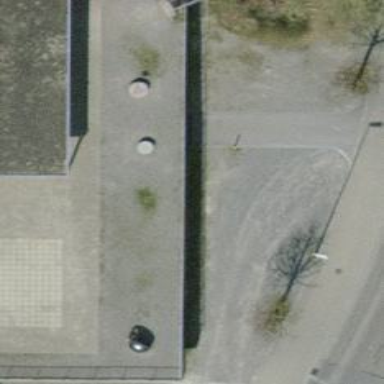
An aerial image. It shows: Parking entrance.